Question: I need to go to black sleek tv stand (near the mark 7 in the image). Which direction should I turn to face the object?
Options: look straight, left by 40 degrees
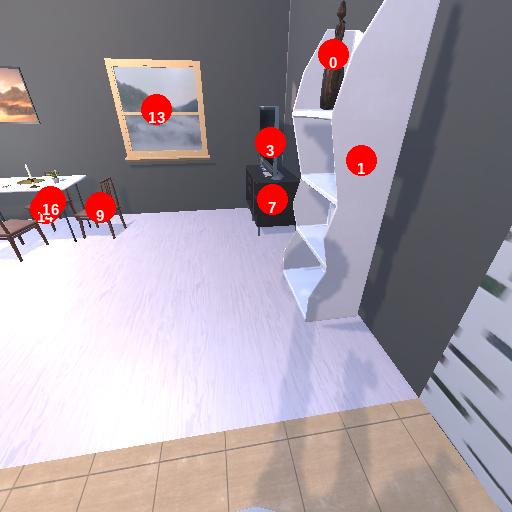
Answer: look straight